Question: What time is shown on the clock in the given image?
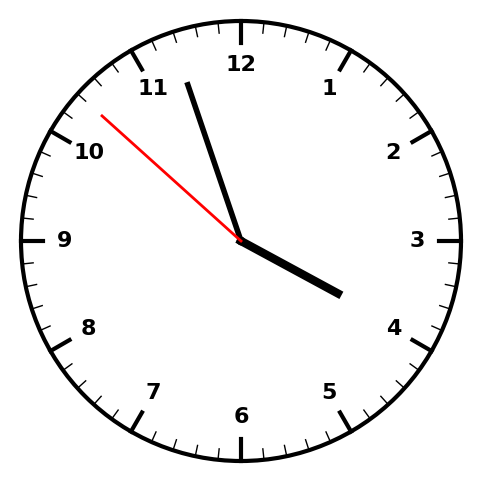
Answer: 03:56:52